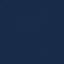
Label: SeaLake